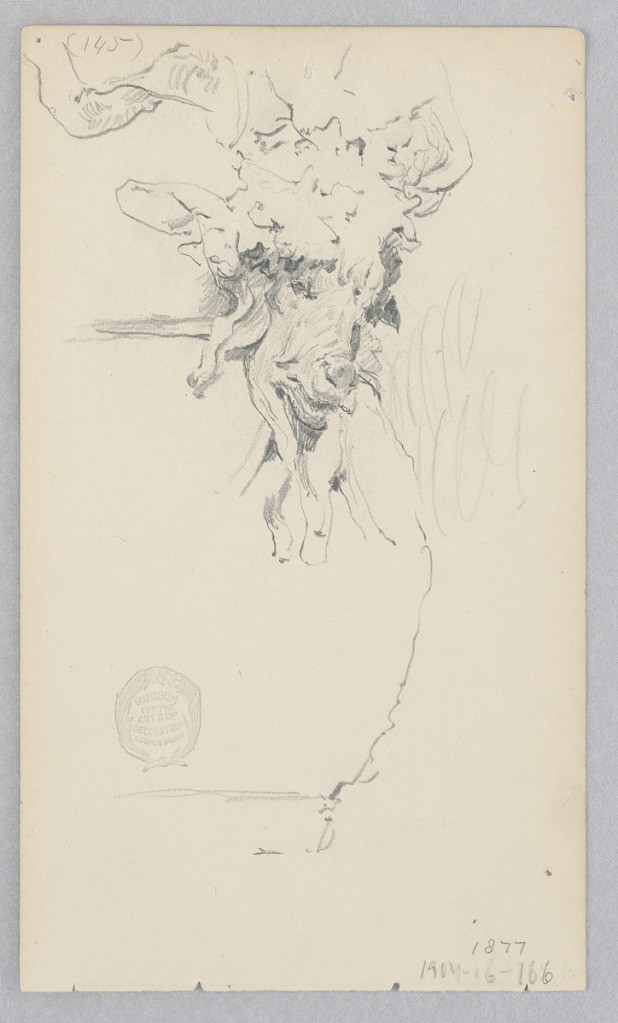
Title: Jar
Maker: Robert Frederick Blum, American, 1857–1903
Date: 1877
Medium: Graphite on wove paper
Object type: Drawing
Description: Sketch of a jar with decorative ram's head handle.